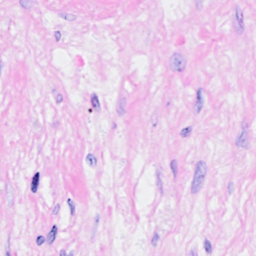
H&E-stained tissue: Breast